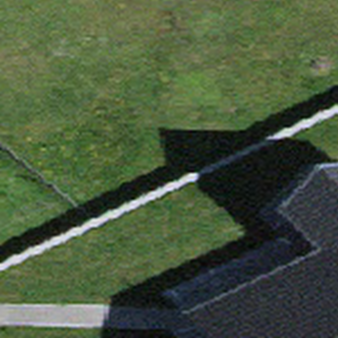
Label: other